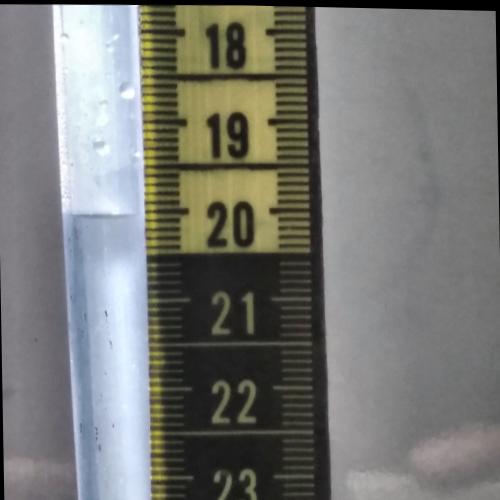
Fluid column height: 20.0 cm